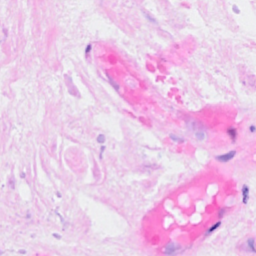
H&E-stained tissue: Breast